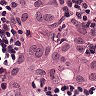
Metastatic tissue present: yes